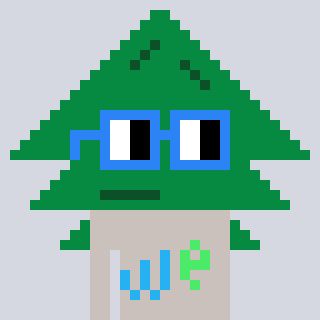
a pixel art character with square blue glasses, a fir-shaped head and a foggrey-colored body on a cool background